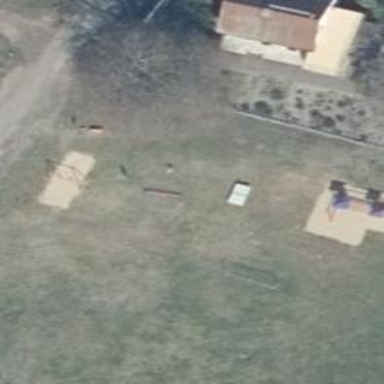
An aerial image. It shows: Playground area for leisure activities on the land.